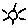
Label: sun